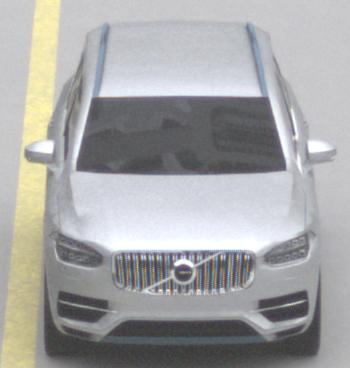
Make: Volvo
Model: XC90 B5
Detailed model: XC90 (L)
Model produced from: 2019/08
Model produced until: 2020/04
Doors: 5
Color: white
Road condition: dry road
Daytime: midday
Contrast: low contrast